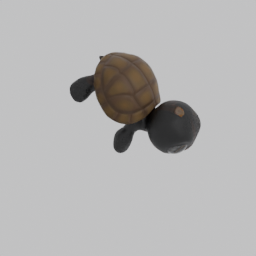
Label: animals